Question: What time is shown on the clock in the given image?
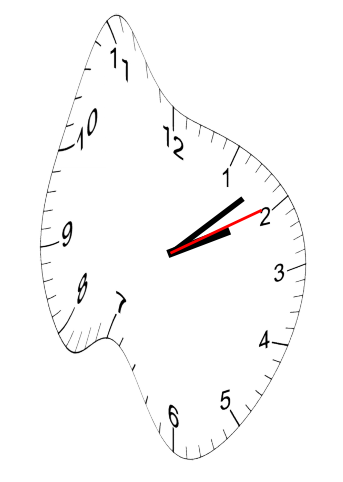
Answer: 02:08:10